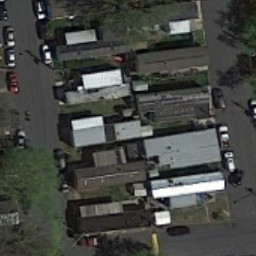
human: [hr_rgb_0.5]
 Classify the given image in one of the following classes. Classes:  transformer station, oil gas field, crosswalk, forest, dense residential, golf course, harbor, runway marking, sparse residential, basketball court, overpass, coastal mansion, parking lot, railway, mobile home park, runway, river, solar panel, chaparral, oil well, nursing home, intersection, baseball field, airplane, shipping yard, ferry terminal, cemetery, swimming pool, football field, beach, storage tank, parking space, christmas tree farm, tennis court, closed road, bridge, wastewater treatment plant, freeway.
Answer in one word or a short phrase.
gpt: mobile home park